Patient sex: M
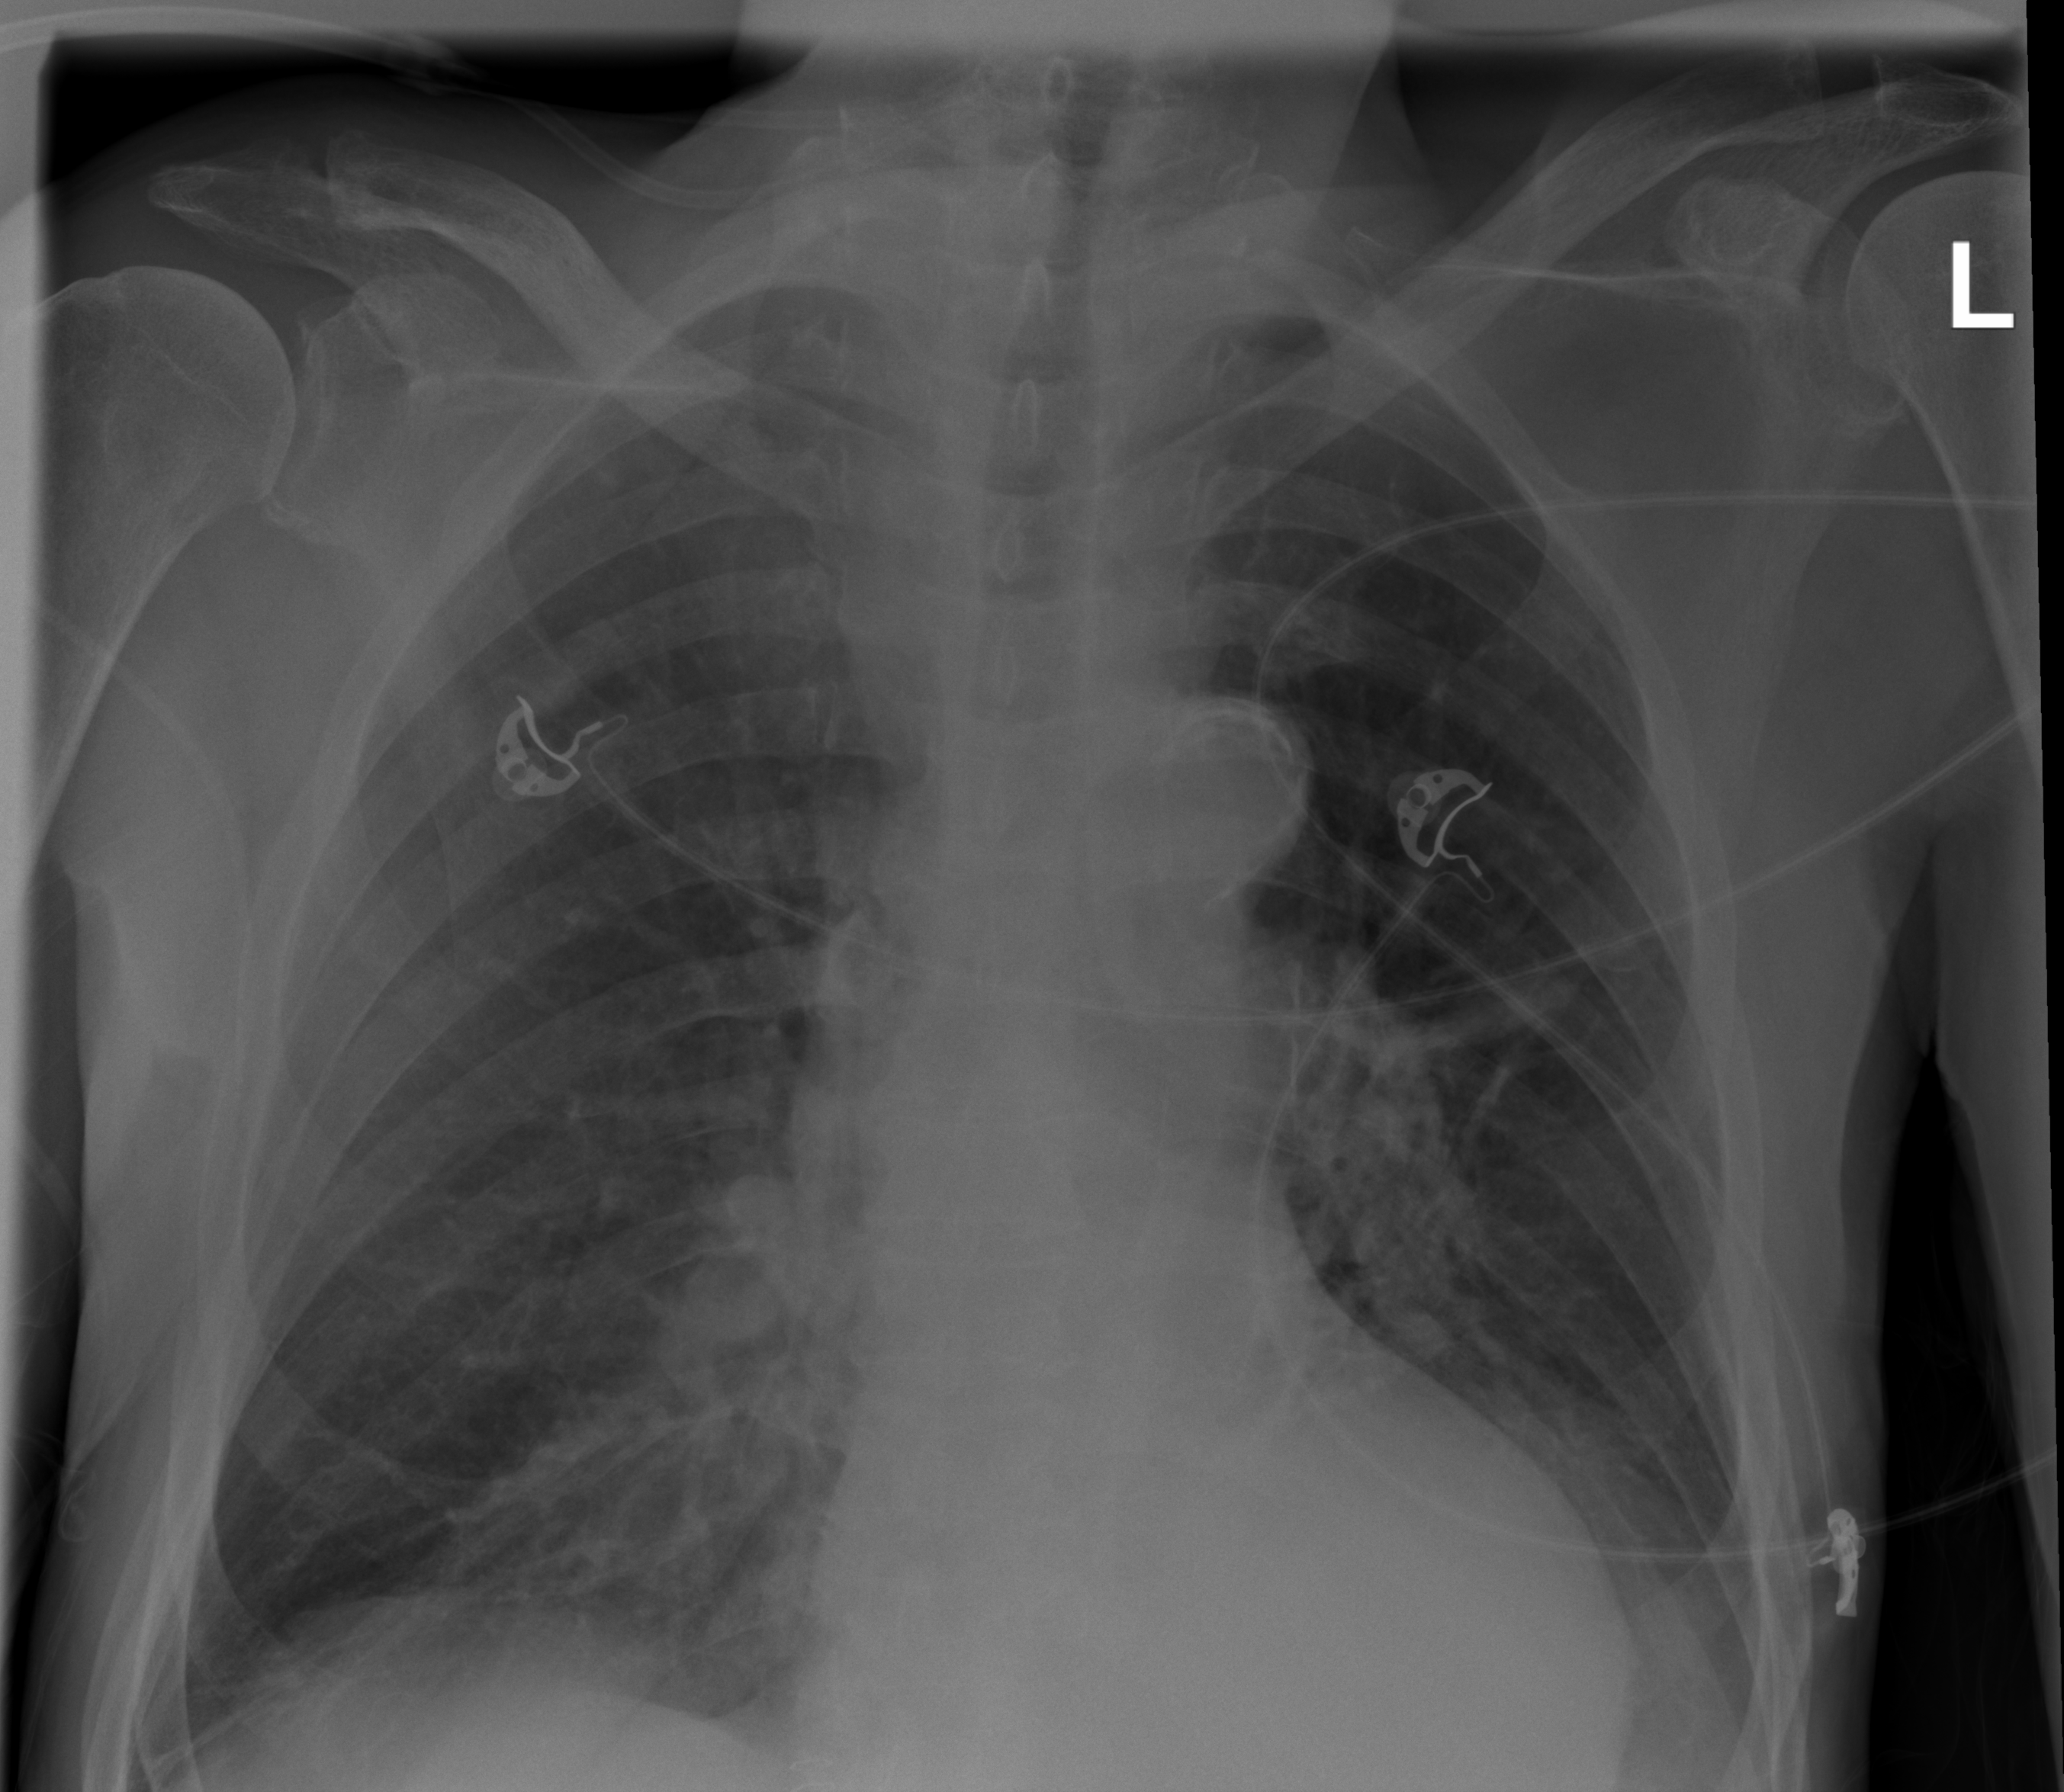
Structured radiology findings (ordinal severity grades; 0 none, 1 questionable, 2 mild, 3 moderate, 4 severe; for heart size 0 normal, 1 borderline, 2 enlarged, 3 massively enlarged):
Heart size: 0
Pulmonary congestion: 0
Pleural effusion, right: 0
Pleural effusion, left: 2
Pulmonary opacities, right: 2
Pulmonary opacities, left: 2
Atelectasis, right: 2
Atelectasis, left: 2